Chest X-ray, PA view. Patient: 22 years old, sex M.
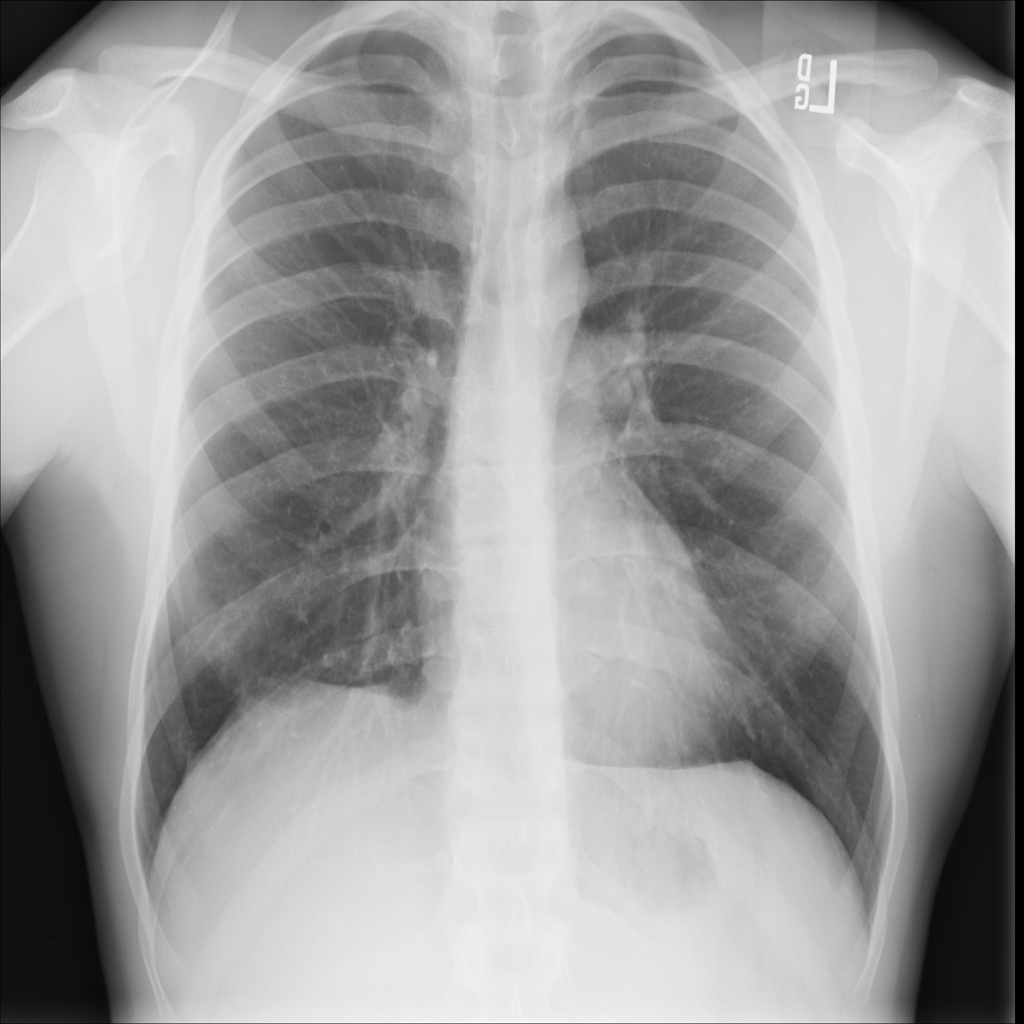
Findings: Infiltration